Current action and preconditions to check: trajectory_clear

Your task: For each precondition in the list above, predict whether it will hold at this action.

Consider the current scene as observed from the mobile robot's camera, and analyze the predicted future states of all dynamic agents (e.g., people, animals, vehicles, or any moving entities) within the NEXT SECOND.

IMPORTANT: Only answer "very likely" if you are absolutely certain—based on strong, clear evidence—that a dynamic agent will violate the precondition in the predicted future state. Do NOT answer "very likely" for unlikely, ambiguous, or low-probability risks.

Ask yourself for each precondition: Is there a high probability, with clear and convincing evidence, that the predicted future states of any dynamic agent will interfere with the predicted future state of the currently executing action within the NEXT SECOND, causing that precondition to fail?

Assess the risk level based on these predictions. Use "likely" or "very likely" if motions create a clear risk of interference.

Use "neutral" or "improbable" if agents are nearby but their predicted paths are clearly diverging or non-conflicting.

Failure Risk Categories: "very improbable", "improbable", "neutral", "likely", "very likely"

Answer Format: Output ONLY the probability_of_failure value from these categories: "very improbable", "improbable", "neutral", "likely", "very likely"

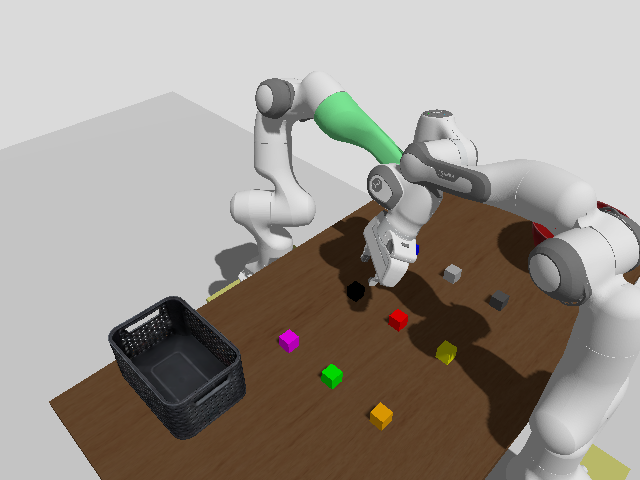

Answer: neutral